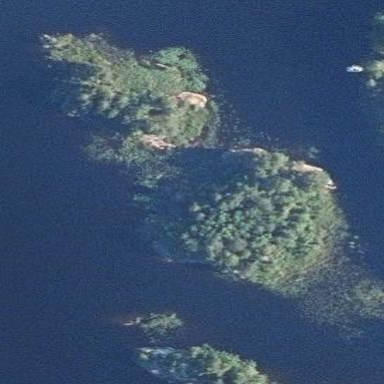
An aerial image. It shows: Islet surrounded by woodland.